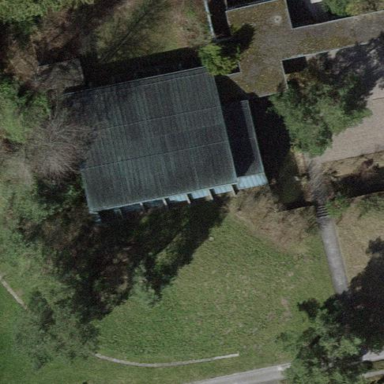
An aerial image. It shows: Building designated as funeral hall.